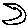
Label: moon